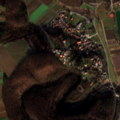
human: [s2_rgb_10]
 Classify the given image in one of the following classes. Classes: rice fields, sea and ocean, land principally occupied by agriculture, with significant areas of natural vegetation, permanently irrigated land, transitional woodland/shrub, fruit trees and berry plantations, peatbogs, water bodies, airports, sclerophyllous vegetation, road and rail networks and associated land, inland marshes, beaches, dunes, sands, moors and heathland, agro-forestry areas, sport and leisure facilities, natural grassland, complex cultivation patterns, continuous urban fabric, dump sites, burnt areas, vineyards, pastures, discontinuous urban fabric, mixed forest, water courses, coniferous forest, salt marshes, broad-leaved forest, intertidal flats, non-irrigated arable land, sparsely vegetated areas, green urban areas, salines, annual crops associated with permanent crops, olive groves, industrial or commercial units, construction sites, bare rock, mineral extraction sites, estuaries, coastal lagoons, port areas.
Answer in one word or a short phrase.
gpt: discontinuous urban fabric, non-irrigated arable land, land principally occupied by agriculture, with significant areas of natural vegetation, broad-leaved forest